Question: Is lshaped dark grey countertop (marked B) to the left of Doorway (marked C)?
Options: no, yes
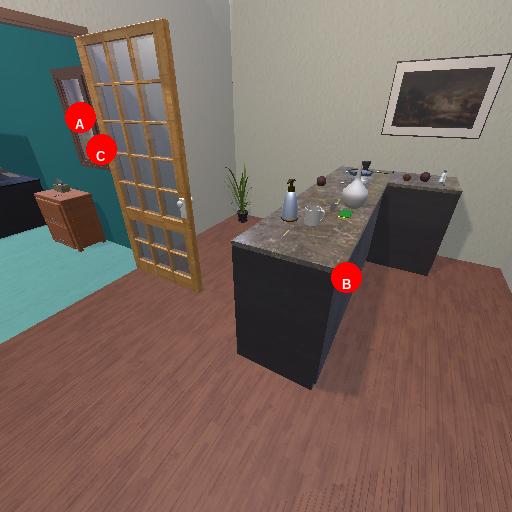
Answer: no